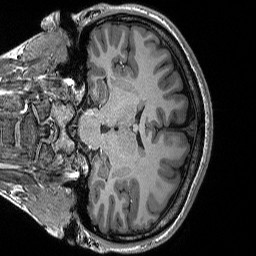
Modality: T1w
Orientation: coronal
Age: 22
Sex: male
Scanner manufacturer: siemens
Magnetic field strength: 3 T
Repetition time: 2.3 s
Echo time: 0.00298 s